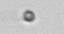
Label: nanoplankton_mix